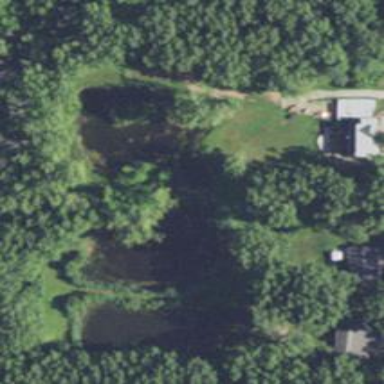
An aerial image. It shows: Pond with natural water.